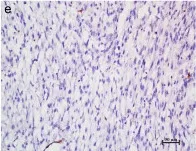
Immunohistochemical studies of the tumor. (a-i) Magnification, x200. SMA.
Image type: pathology (immunostaining)